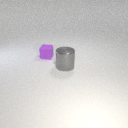
small purple rubber cube behind large gray metal cylinder